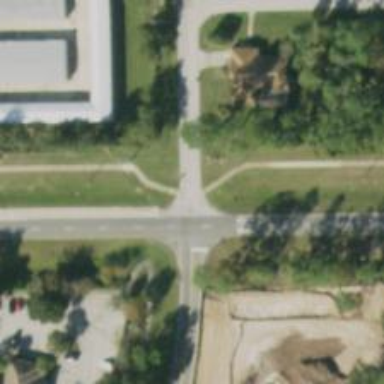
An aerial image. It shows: Crossing on asphalt path.